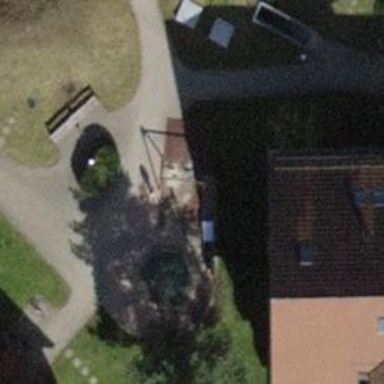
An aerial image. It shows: Playground with swings.